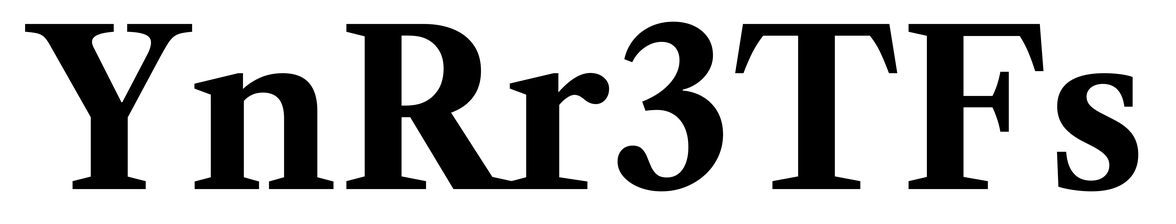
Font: LibreCaslonText_Bold